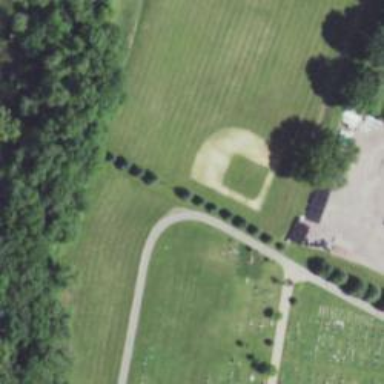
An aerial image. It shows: Baseball pitch for leisure and sports activities.